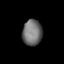
Tissue: lung
Cell type: B cells
Senescence score: 0.5577
Nuclear area (px): 495
Mean DAPI intensity: 112.529